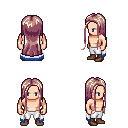
a pixel art fantasy rpg character, male body template, human, light skin, white trimmed cape, white pants, white blonde extra-long hairstyle, brown shoes, four views (front, back, left, right), 2x2 character sprite sheet, small pixel art, hard edges, no anti-aliasing